高三 · 度量几何学
如图,在矩形 $\mathrm{ABCD}$ 中, $\mathrm{AB}=12, \mathrm{AD}=10$, 将此矩形折叠, 使点 $\mathrm{B}$ 落在 $\mathrm{AD}$ 的中点 $\mathrm{E}$ 处, 则折痕 FG 的长为 ( )

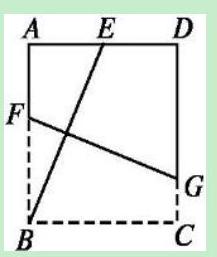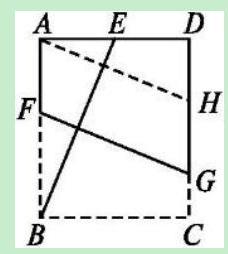
A. 13
B. $\frac{63}{5}$
C. $\frac{65}{6}$
D. $\frac{63}{6}$
答案: C
解析: 解答: 由题意得,FG 是线段 BE 的中垂线.过点 A 作 $A H / / F G$ 交 CD 于点 H,如图.

则四边形 $\mathrm{AFGH}$ 是平行四边形.所以 $\mathrm{AH}=\mathrm{FG}$. 因为 $\mathrm{FG} \perp \mathrm{BE}$, 所以 $\mathrm{AH} \perp \mathrm{BE}$. 所以 $\angle \mathrm{ABE}+\angle \mathrm{BAH}=90^{\circ}$.因为 $\angle \mathrm{BAH}+\angle \mathrm{DAH}=90^{\circ}$,所以 $\angle \mathrm{ABE}=\angle \mathrm{DAH}$.因为 $\angle \mathrm{BAE}=\angle \mathrm{ADH}=90^{\circ}$, 所以 $	riangle \mathrm{ABE} \sim 	riangle \mathrm{DAH}$. 所以 $\frac{\mathrm{BE}}{\mathrm{AB}}=\frac{\mathrm{AH}}{\mathrm{AD}}$.因为 $A B=12, A D=10, A E=\frac{1}{2} A D=\frac{1}{2} 	imes 10=5$, 所以 $B E=\sqrt{12^{2}+5^{2}}=13$. 所以 $\frac{13}{12}=\frac{A H}{10}$.所以 $\mathrm{AH}=\frac{65}{6}$, 即 $\mathrm{FG}=\frac{65}{6}$.分析: 本题主要考查了相似三角形的判定及性质, 解决问题的关键是根据相似三角形的判断与性质结合所给条件构造辅助线方向进行即可，有一定难度